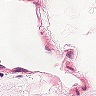
Metastatic tissue present: no